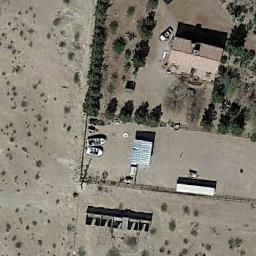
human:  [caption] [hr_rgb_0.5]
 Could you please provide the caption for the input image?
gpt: Several cars are next to the sparse residential .

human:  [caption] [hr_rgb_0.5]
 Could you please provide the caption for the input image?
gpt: The sparse residential is on the bare land next to some trees .

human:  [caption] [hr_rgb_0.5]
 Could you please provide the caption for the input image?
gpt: The room is surrounded by trees .

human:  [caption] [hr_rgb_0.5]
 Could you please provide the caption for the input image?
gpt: There are several houses of various sizes and a few green trees in a sparse residential area surrounded by open spaces .

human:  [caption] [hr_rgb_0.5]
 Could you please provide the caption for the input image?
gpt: A sparse residential area with several buildings and green trees .